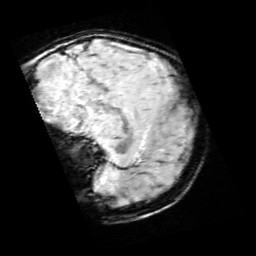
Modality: SWI
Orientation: sagittal
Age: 9
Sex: female
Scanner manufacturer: siemens
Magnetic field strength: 3 T
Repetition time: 0.027 s
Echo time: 0.02 s